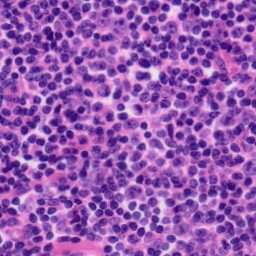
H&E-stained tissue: Tonsil